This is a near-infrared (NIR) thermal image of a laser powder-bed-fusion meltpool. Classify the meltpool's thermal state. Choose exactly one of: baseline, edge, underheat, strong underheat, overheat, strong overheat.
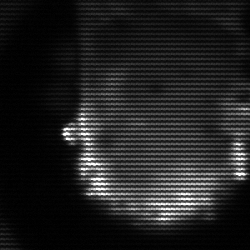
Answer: baseline